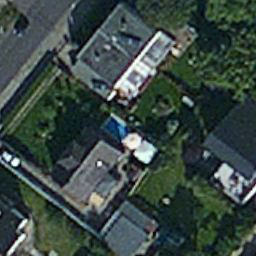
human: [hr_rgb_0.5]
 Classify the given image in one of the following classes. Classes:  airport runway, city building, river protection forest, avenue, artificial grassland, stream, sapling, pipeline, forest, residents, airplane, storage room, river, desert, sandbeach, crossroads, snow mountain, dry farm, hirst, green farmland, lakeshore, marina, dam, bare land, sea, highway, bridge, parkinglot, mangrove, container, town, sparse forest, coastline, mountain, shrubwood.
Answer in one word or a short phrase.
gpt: residents